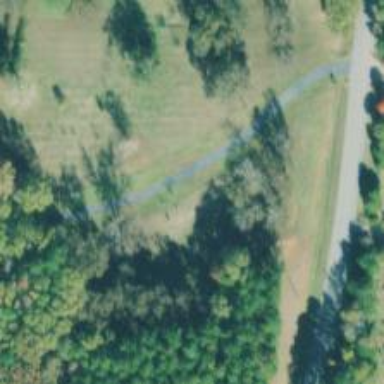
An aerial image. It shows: Driveway.